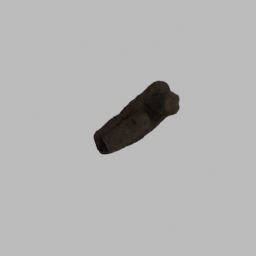
Label: nature